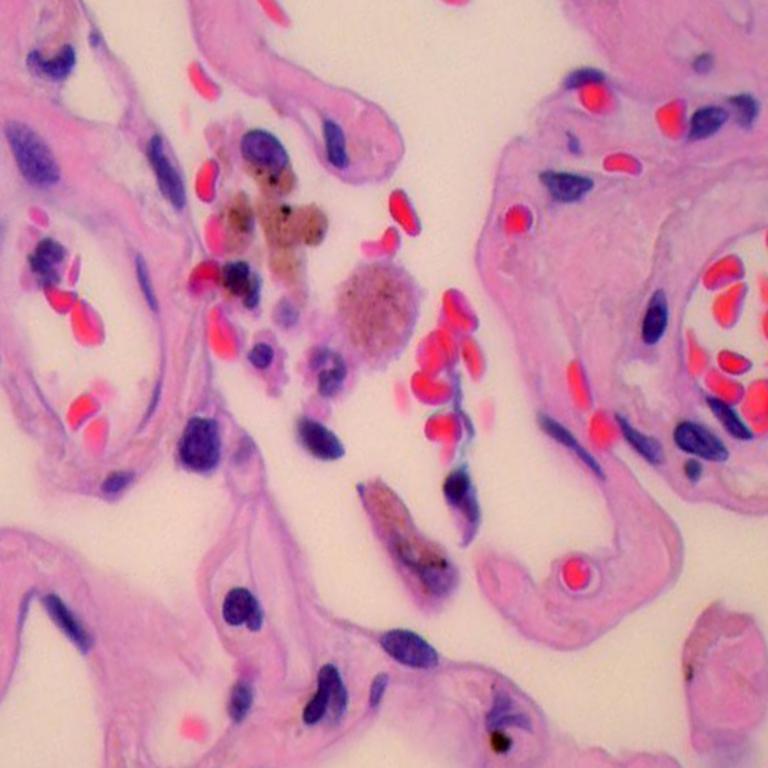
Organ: lung
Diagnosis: benign